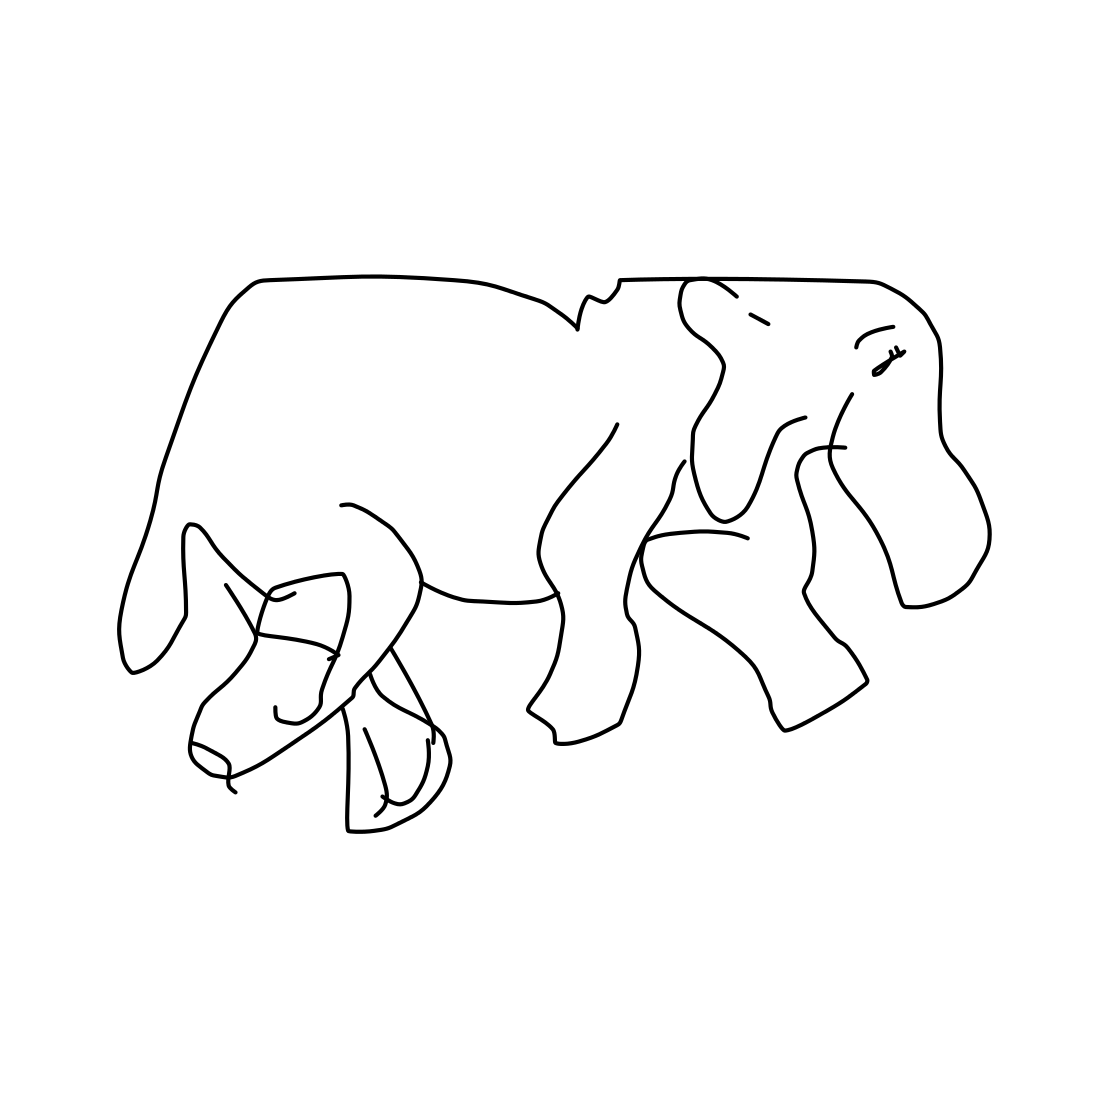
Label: elephant